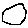
Label: circle